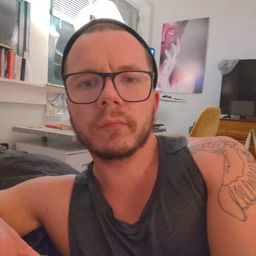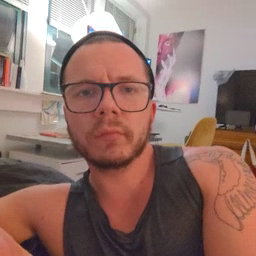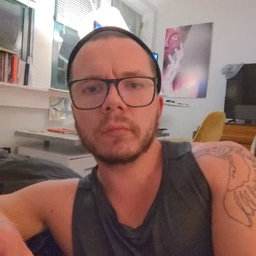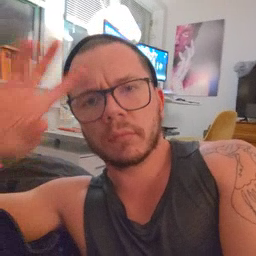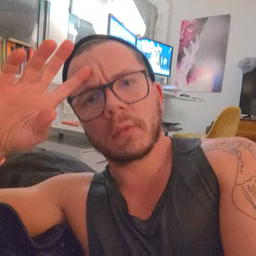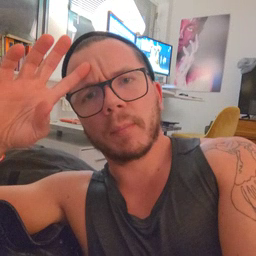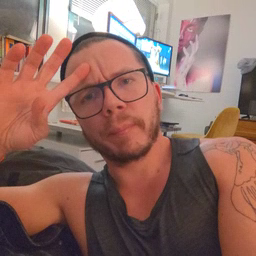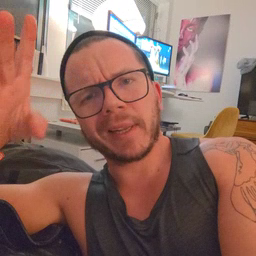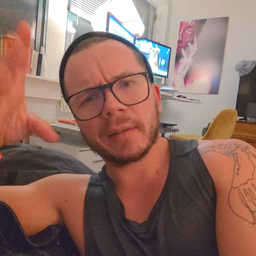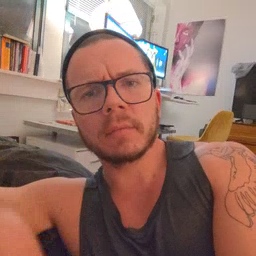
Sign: pretend